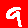
Digit: 9